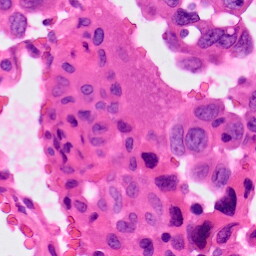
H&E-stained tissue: Lung